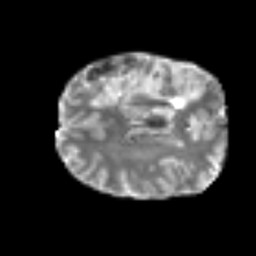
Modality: T2w
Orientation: axial
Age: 49
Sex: male
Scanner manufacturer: siemens
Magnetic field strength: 3 T
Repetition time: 6.1 s
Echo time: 0.101 s